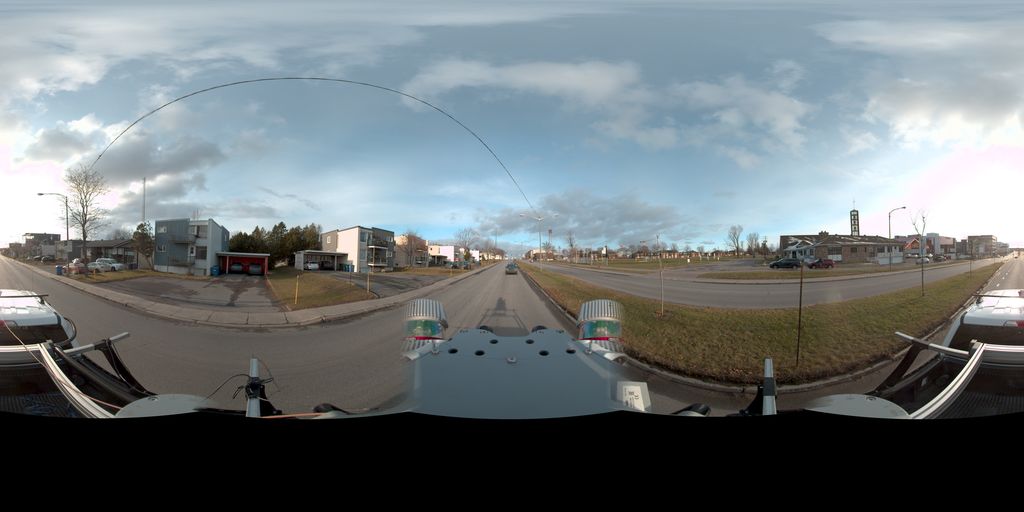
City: quebec_city